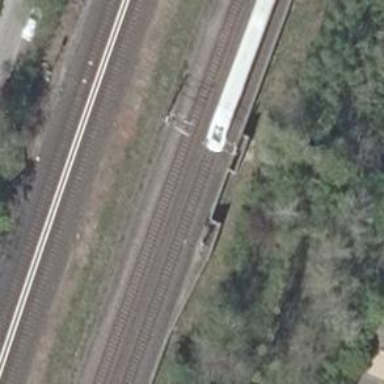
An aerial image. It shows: Milestone along the railway track with catenary mast.